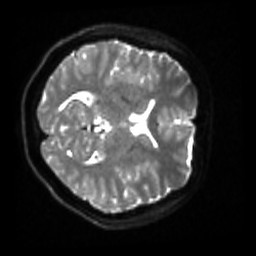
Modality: sbref
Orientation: axial
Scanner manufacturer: siemens
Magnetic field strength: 3 T
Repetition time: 4 s
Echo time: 0.0594 s